Question: I have a two dimensional normal distribution represented by its mean and covariance matrix. Now i want to draw a line around every point where the density function

exceeds a certain threshold value. (The normalization term is ommited so the threshold can be applied to all distribution regardless of their size.)
Of course, this can be done by iterating over the entire image and checking the formula for every pixel (see 'drawVariant2()'). However, this is incredibly slow and I want the drawing mechanism to be more or less real-time capable.
Another method I have found computes the eigenvalues and -vectors of the covariance matrix and uses them to transform an image of a circle (see 'drawVariant1()'). The problem with this is that I don't have a representation of what the distance of the drawn line from the mean means in terms of the density function.
Is there any way I can draw the isoline of my distribution at certain values of the density function?
This is the code of the two drawing methods I have up to now. It uses the Eigen Library for the matrix and vector operations.
'''
#include "Eigen/Core"
#include "Eigen/Eigenvalues"
unsigned int width = 500, height = 500;
Eigen::Matrix<double, 2, 1> mean;
Eigen::Matrix<double, 2, 2> cov;
const double C_PI = 3.14159265358979323846;
void drawVariant1(unsigned char * img)
{
const int isolineRadius = 3;
const double baseCircleSteps = 100;
const double circleLength = 2 * C_PI * isolineRadius * baseCircleSteps;
Eigen::EigenSolver<Eigen::Matrix<double, 2, 2>> eigenSolver(cov);
eigenSolver.compute(cov);
const double eVal1 = eigenSolver.eigenvalues().real()(0);
const double eVal2 = eigenSolver.eigenvalues().real()(1);
const Vector2 eVec1 = eigenSolver.eigenvectors().real().col(0);
const Vector2 eVec2 = eigenSolver.eigenvectors().real().col(1);
for (double phi = 0; phi < 2 * C_PI; phi += 2 * C_PI / circleLength)
{
const double x = isolineRadius * std::cos(phi);
const double y = isolineRadius * std::sin(phi);
const Vector2 posProjected = x * std::sqrt(eVal1) * eVec1 + y * std::sqrt(eVal2) * eVec2 + mean;
const int xP = (int)posProjected(0);
const int yP = (int)posProjected(1);
if (xP >= 0 && xP < width && yP >= 0 && yP < height)
{
img[yP * width + xP] = 255;
}
}
}
void drawVariant2(unsigned char * img)
{
const double threshold = 0.5;
for(int x = 0; x < width; ++x)
{
for(int y = 0; y < height; ++y)
{
const Eigen::Matrix<double, 2, 1> point((double)x, (double)y);
const double likelihood = std::exp( -0.5 * (point - mean).transpose() * cov.inverse() * (point - mean) );
if(likelihood >= threshold)
img[y * width + x] = 128;
}
}
}
void main()
{
mean << 100, 100;
cov << 50, 0, 0, 20;
unsigned char * img = new unsigned char[width * height];
memset(img, 0, width*height);
drawVariant1(img);
drawVariant2(img);
writePGM("test.pgm", img, width, height);
delete [] img;
};
'''
I am sorry that the code is rather long, but I hope providing a complete example might help answering this question.
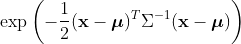
Answer: Well, after investing this day I think I finally found a suitable solution.
The idea is to compute the point on the x-axis which has the desired likelihood w.r.t. to the standard normal distribution. This can be done with a bisection-algorithm. Afterwards I can use the distance of this point as the radius of the circle which is transformed by the means of the mean and covariance matrix.
The entire source code is here. I hope this helps if someone might ever encounter a similar problem. If anyone finds some errors I would be happy to correct them.
'''
#include "Eigen/Core"
#include "Eigen/Eigenvalues"
#include "PgmIO.h"
typedef Eigen::Matrix<double, 2, 1> Vector;
typedef Eigen::Matrix<double, 2, 2> Matrix;
const double C_PI = 3.14159265358979323846;
Vector mean;
Matrix cov;
int width = 500, height = 500;
void draw(unsigned char * img, double threshold)
{
const double epsilon = 0.001;
Matrix unity;
Vector base;
base << 1, 0;
unity << 1, 0, 0, 1;
double drawingDistance = 0;
// Search for the Point on the X-Axis that has the desired likelihood with a bisection-method
for(double a = 0, b = 5, likelihood = 0; std::abs(likelihood - threshold) > epsilon; )
{
const double currentDistance = (a + b) / 2;
const Vector evalPoint = currentDistance * base;
likelihood = std::exp(-0.5 * evalPoint.transpose() * unity * evalPoint); //unitiy.inverse() == unity
// Suitable point found
if(std::abs(likelihood - threshold) < epsilon)
{
drawingDistance = currentDistance;
break;
}
if(likelihood > threshold)
{
a = currentDistance; // If the likelihood is too large search further away from the origin
}
else
{
b = currentDistance; // If the likelihood is too small search closer to the origin
}
}
Eigen::EigenSolver<Matrix> eigenSolver(unity);
eigenSolver.compute(cov);
const double eVal1 = eigenSolver.eigenvalues().real()(0);
const double eVal2 = eigenSolver.eigenvalues().real()(1);
const Vector eVec1 = eigenSolver.eigenvectors().real().col(0);
const Vector eVec2 = eigenSolver.eigenvectors().real().col(1);
const double baseCircleSteps = 100;
const double circleLength = 2 * C_PI * drawingDistance * baseCircleSteps;
for (double phi = 0; phi < 2 * C_PI; phi += 2 * C_PI / circleLength)
{
// Compute the points on a circle within drawingDistance range
const double x = drawingDistance * std::cos(phi);
const double y = drawingDistance * std::sin(phi);
// Project point to the eqivalent point on the isoline
const Vector posProjected = x * std::sqrt(eVal1) * eVec1 + y * std::sqrt(eVal2) * eVec2 + mean;
const int xP = (int)posProjected(0);
const int yP = (int)posProjected(1);
// Set point in the image
if (xP >= 0 && xP < width && yP >= 0 && yP < height)
{
img[yP * width + xP] = 255;
}
}
}
void main()
{
mean << 100, 100;
cov << 800, 100, 100, 500;
unsigned char * img = new unsigned char[width * height];
memset(img, 0, width*height);
draw(img, 0.01);
writePGM("img.pgm", img, width, height);
delete [] img;
};
'''